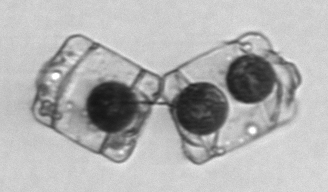
Label: Biddulphia